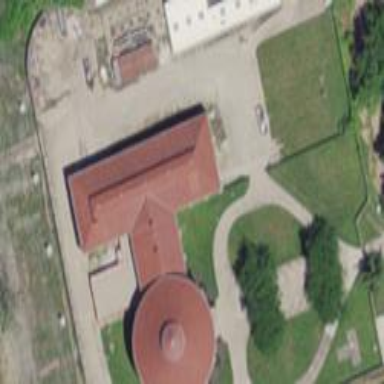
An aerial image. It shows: Water works facility.